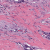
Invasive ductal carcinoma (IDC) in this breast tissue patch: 1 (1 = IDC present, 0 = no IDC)